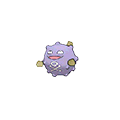
Pok\u00e9mon: koffing